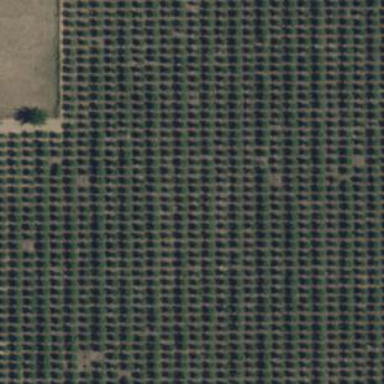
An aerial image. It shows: Orchard.